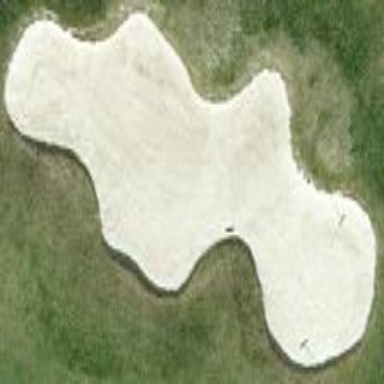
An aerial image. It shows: Golf bunker filled with natural sand.